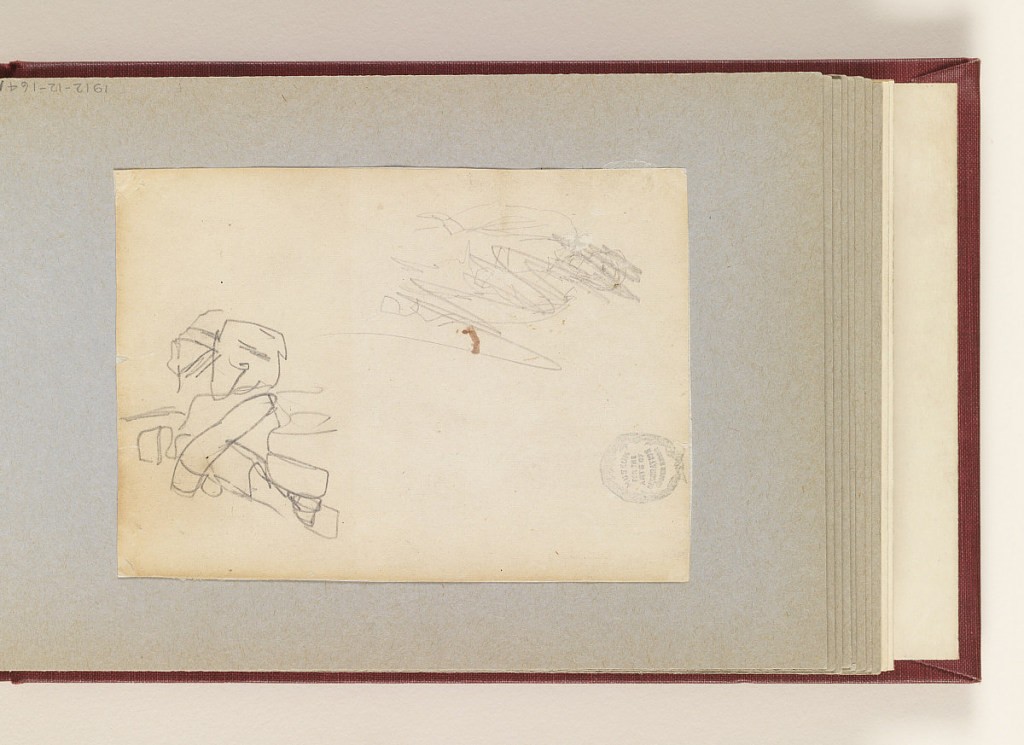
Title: Soldier with Pack
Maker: Winslow Homer, American, 1836–1910
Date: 1862
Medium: Graphite on wove paper, laid down
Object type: Drawing
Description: Vertical view of two soldiers with packs, and partially scratched-over figure of a civilian.